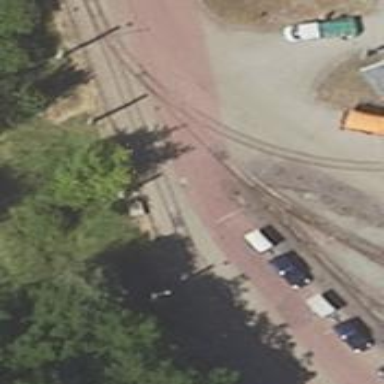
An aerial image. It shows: Tram railway yard with electrified contact lines.